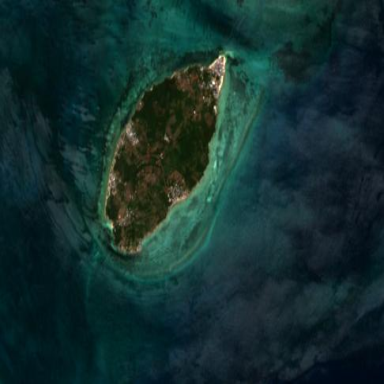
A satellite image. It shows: Island with natural coastline.